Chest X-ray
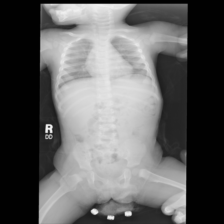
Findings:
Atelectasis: negative
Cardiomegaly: negative
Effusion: negative
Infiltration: negative
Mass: negative
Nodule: negative
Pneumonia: negative
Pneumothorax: negative
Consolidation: negative
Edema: negative
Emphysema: negative
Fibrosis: negative
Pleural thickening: negative
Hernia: negative